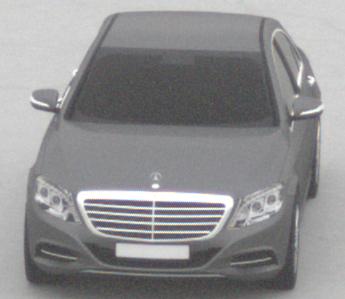
Make: Mercedes-Benz
Model: S 400 HYBRID
Detailed model: S-Class (222) Limousine
Model produced from: 2013/05
Model produced until: 2015/04
Doors: 4
Color: gray
Road condition: dry road
Daytime: midday
Contrast: low contrast